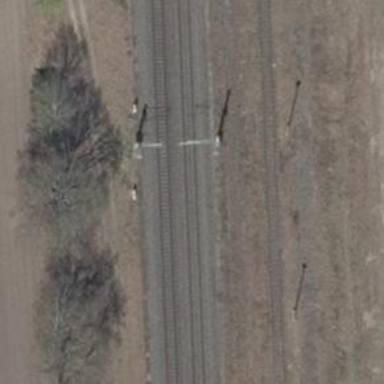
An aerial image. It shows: Milestone along the railway with catenary mast.